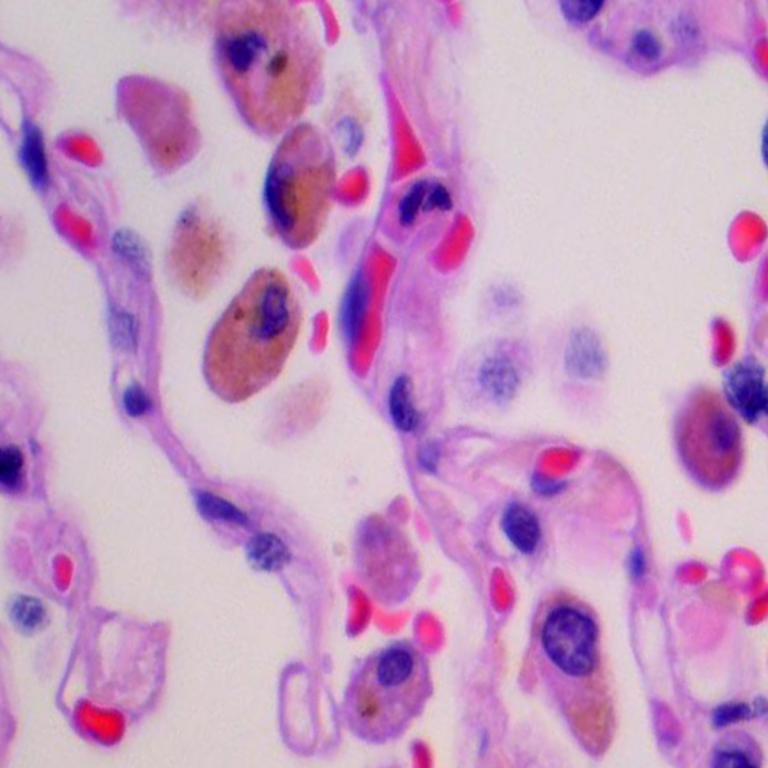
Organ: lung
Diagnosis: benign